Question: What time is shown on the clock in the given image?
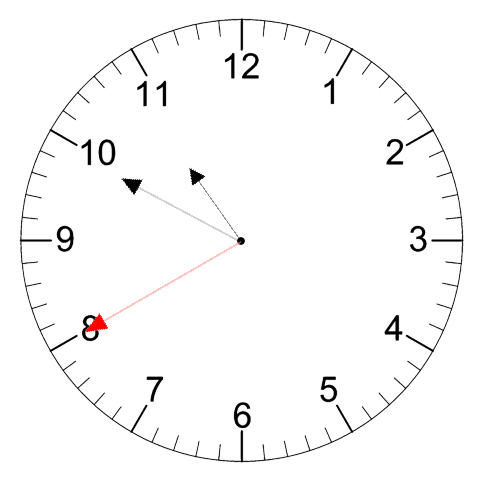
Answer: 10:49:40